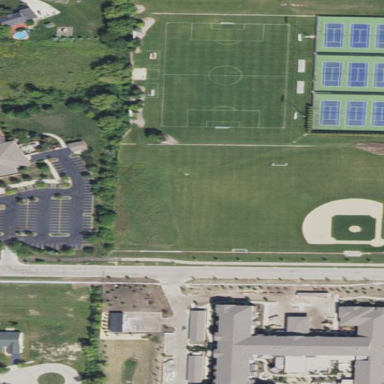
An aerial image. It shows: Baseball pitch for leisure and sports activities.